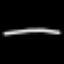
Label: line